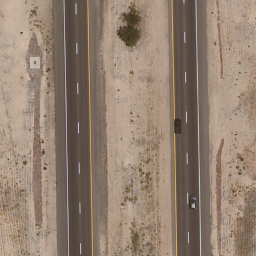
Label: freeway